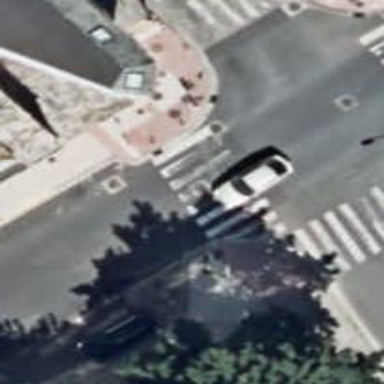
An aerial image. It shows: Road crossing with traffic signals.